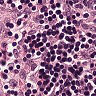
Metastatic tissue present: no